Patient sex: F
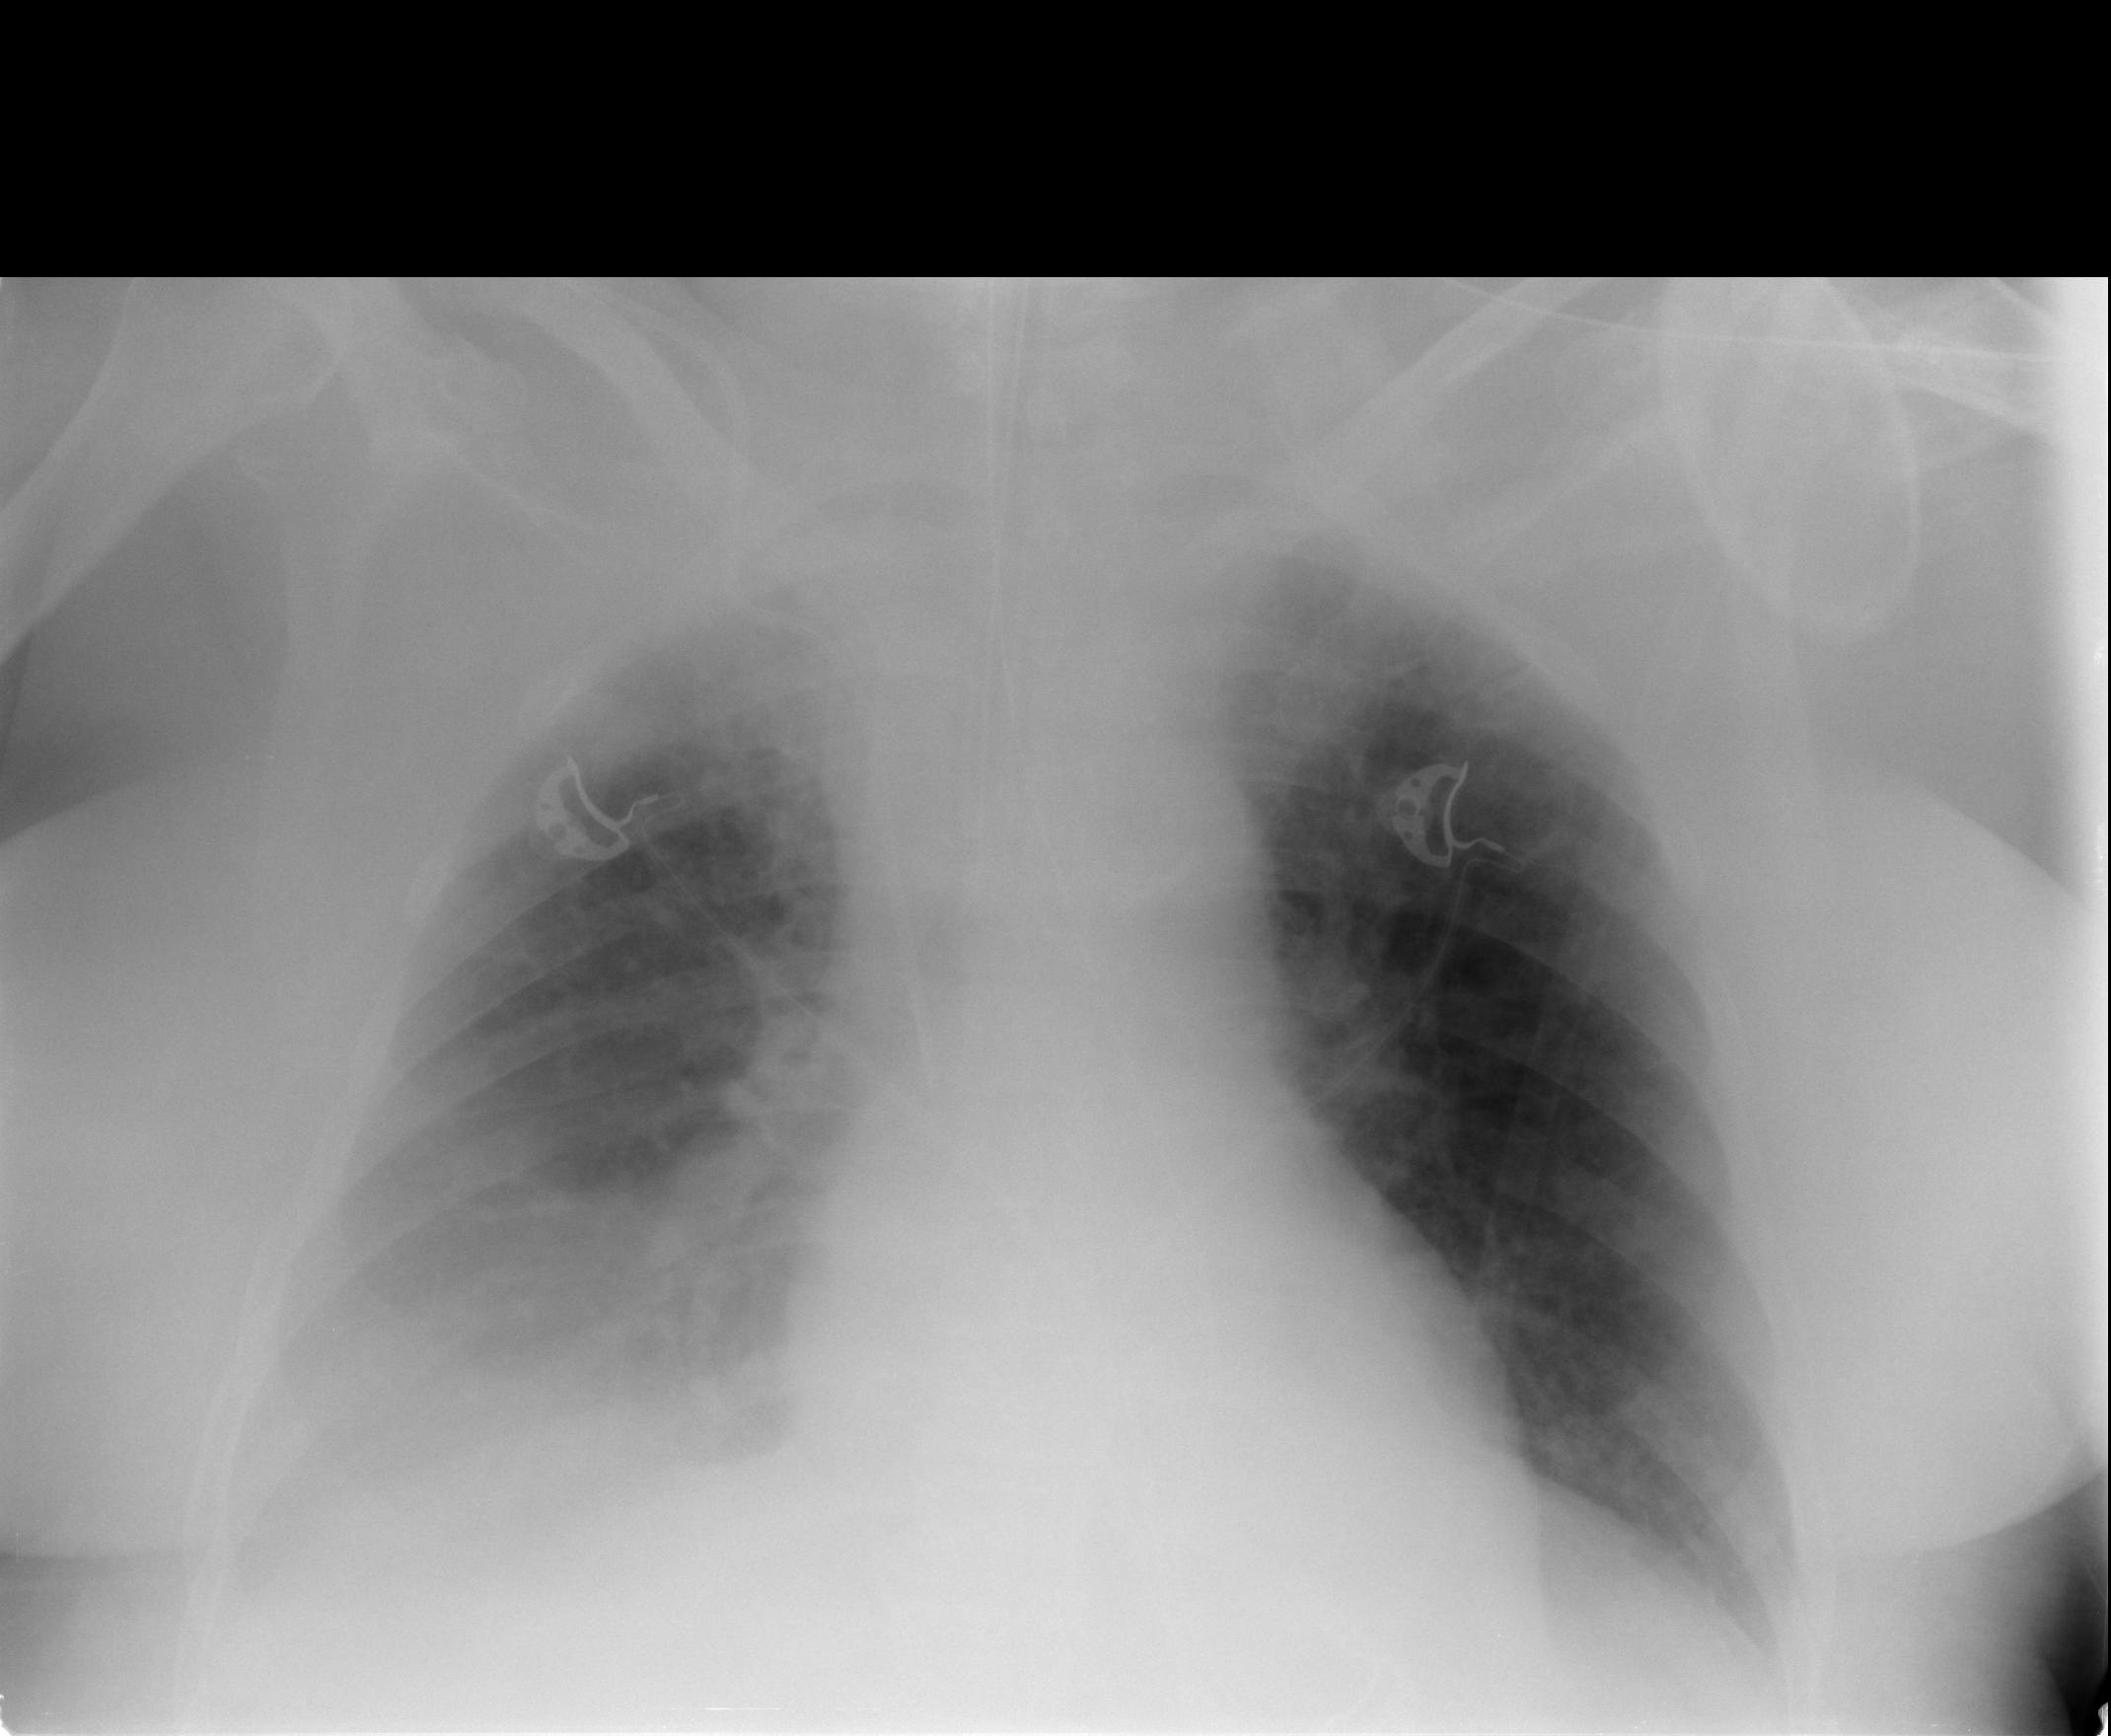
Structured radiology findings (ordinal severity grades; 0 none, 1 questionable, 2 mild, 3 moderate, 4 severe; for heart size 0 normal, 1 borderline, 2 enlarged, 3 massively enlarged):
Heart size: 2
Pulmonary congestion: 2
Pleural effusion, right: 3
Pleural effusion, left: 0
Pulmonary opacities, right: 1
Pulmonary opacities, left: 0
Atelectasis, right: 2
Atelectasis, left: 0